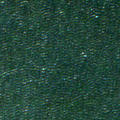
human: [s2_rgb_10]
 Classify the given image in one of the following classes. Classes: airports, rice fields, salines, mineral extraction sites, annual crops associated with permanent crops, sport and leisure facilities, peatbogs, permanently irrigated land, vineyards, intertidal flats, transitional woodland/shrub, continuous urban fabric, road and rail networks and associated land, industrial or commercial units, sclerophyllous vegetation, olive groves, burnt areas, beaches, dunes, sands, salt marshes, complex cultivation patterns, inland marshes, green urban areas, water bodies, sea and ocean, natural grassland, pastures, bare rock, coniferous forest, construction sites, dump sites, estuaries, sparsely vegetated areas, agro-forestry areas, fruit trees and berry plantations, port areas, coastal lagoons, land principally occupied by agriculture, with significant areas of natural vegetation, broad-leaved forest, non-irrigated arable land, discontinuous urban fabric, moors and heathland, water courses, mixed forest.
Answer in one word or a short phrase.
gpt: sea and ocean